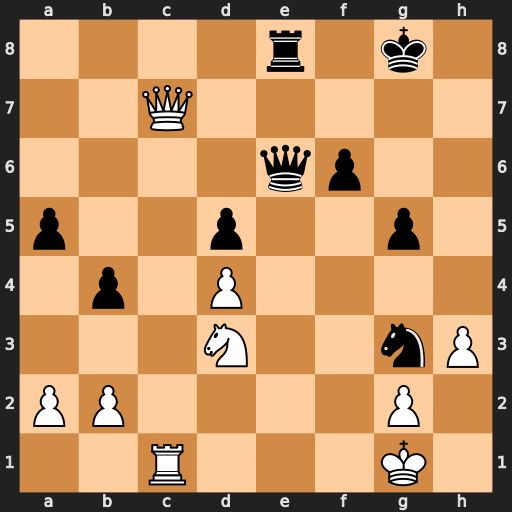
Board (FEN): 4r1k1/2Q5/4qp2/p2p2p1/1p1P4/3N2nP/PP4P1/2R3K1
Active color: w
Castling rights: -
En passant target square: -
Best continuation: Qxg3 Qe3+ Qxe3